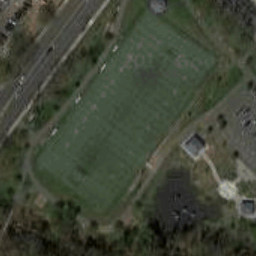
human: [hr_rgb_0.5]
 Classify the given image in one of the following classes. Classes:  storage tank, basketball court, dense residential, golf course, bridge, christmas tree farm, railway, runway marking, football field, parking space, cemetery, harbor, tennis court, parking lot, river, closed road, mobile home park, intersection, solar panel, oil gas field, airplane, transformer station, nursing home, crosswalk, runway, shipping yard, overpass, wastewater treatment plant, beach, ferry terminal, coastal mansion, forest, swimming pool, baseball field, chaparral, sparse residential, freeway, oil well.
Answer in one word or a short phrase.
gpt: football field